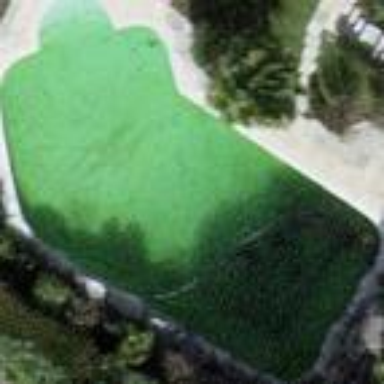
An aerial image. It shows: Swimming pool located in leisure land.